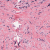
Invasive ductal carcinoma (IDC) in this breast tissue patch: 0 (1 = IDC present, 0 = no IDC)